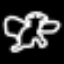
Label: angel